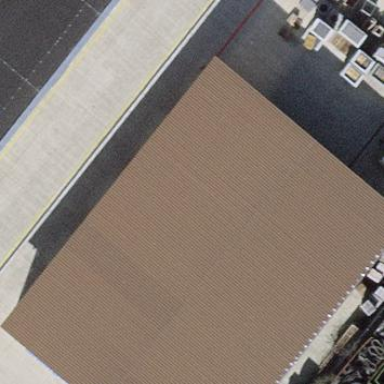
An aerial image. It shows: Industrial building.